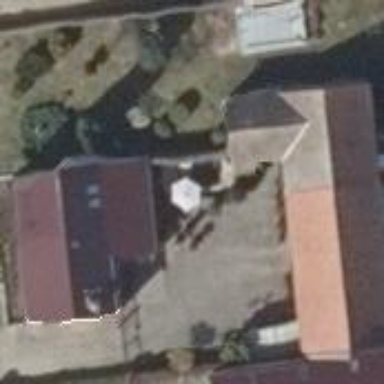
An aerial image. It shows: Building with gabled roof.